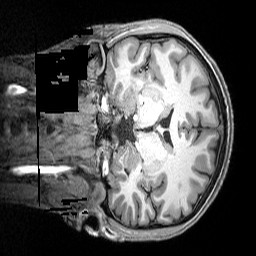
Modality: T1w
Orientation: coronal
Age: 29
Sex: male
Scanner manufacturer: siemens
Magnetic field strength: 3 T
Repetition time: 2.3 s
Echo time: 0.00291 s